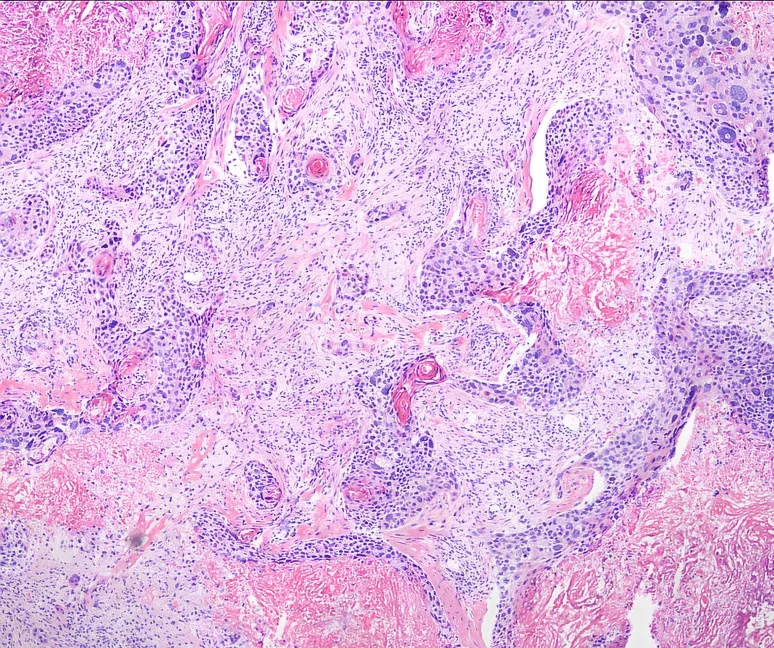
The enlarged pelvic lymph node's pathological examination detected cancer metastasis.
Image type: pathology (h&e)